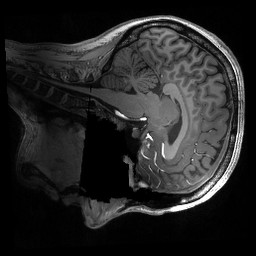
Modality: T1w
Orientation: sagittal
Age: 24
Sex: female
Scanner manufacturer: siemens
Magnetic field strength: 6.98 T
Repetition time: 2.53 s
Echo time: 0.00176 s